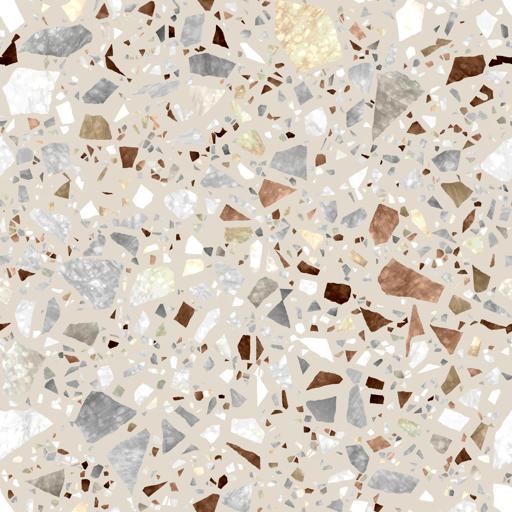
Tags: colorful terrazzo white